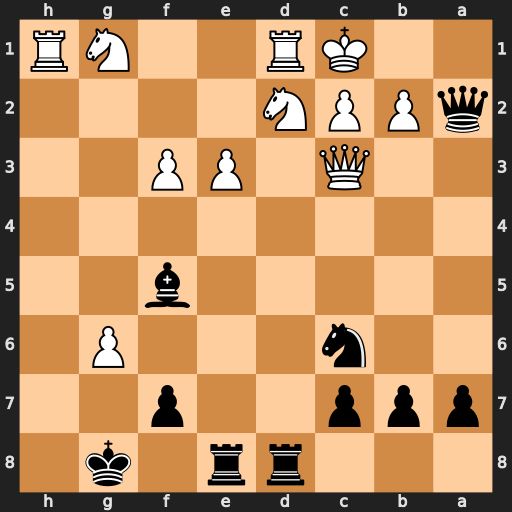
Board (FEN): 3rr1k1/ppp2p2/2n3P1/5b2/8/2Q1PP2/qPPN4/2KR2NR
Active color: b
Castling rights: -
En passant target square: -
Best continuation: Qa1+ Nb1 Rxd1+ Kxd1 Qxb1+